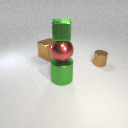
large green metal cylinder below large red metal sphere